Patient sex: M
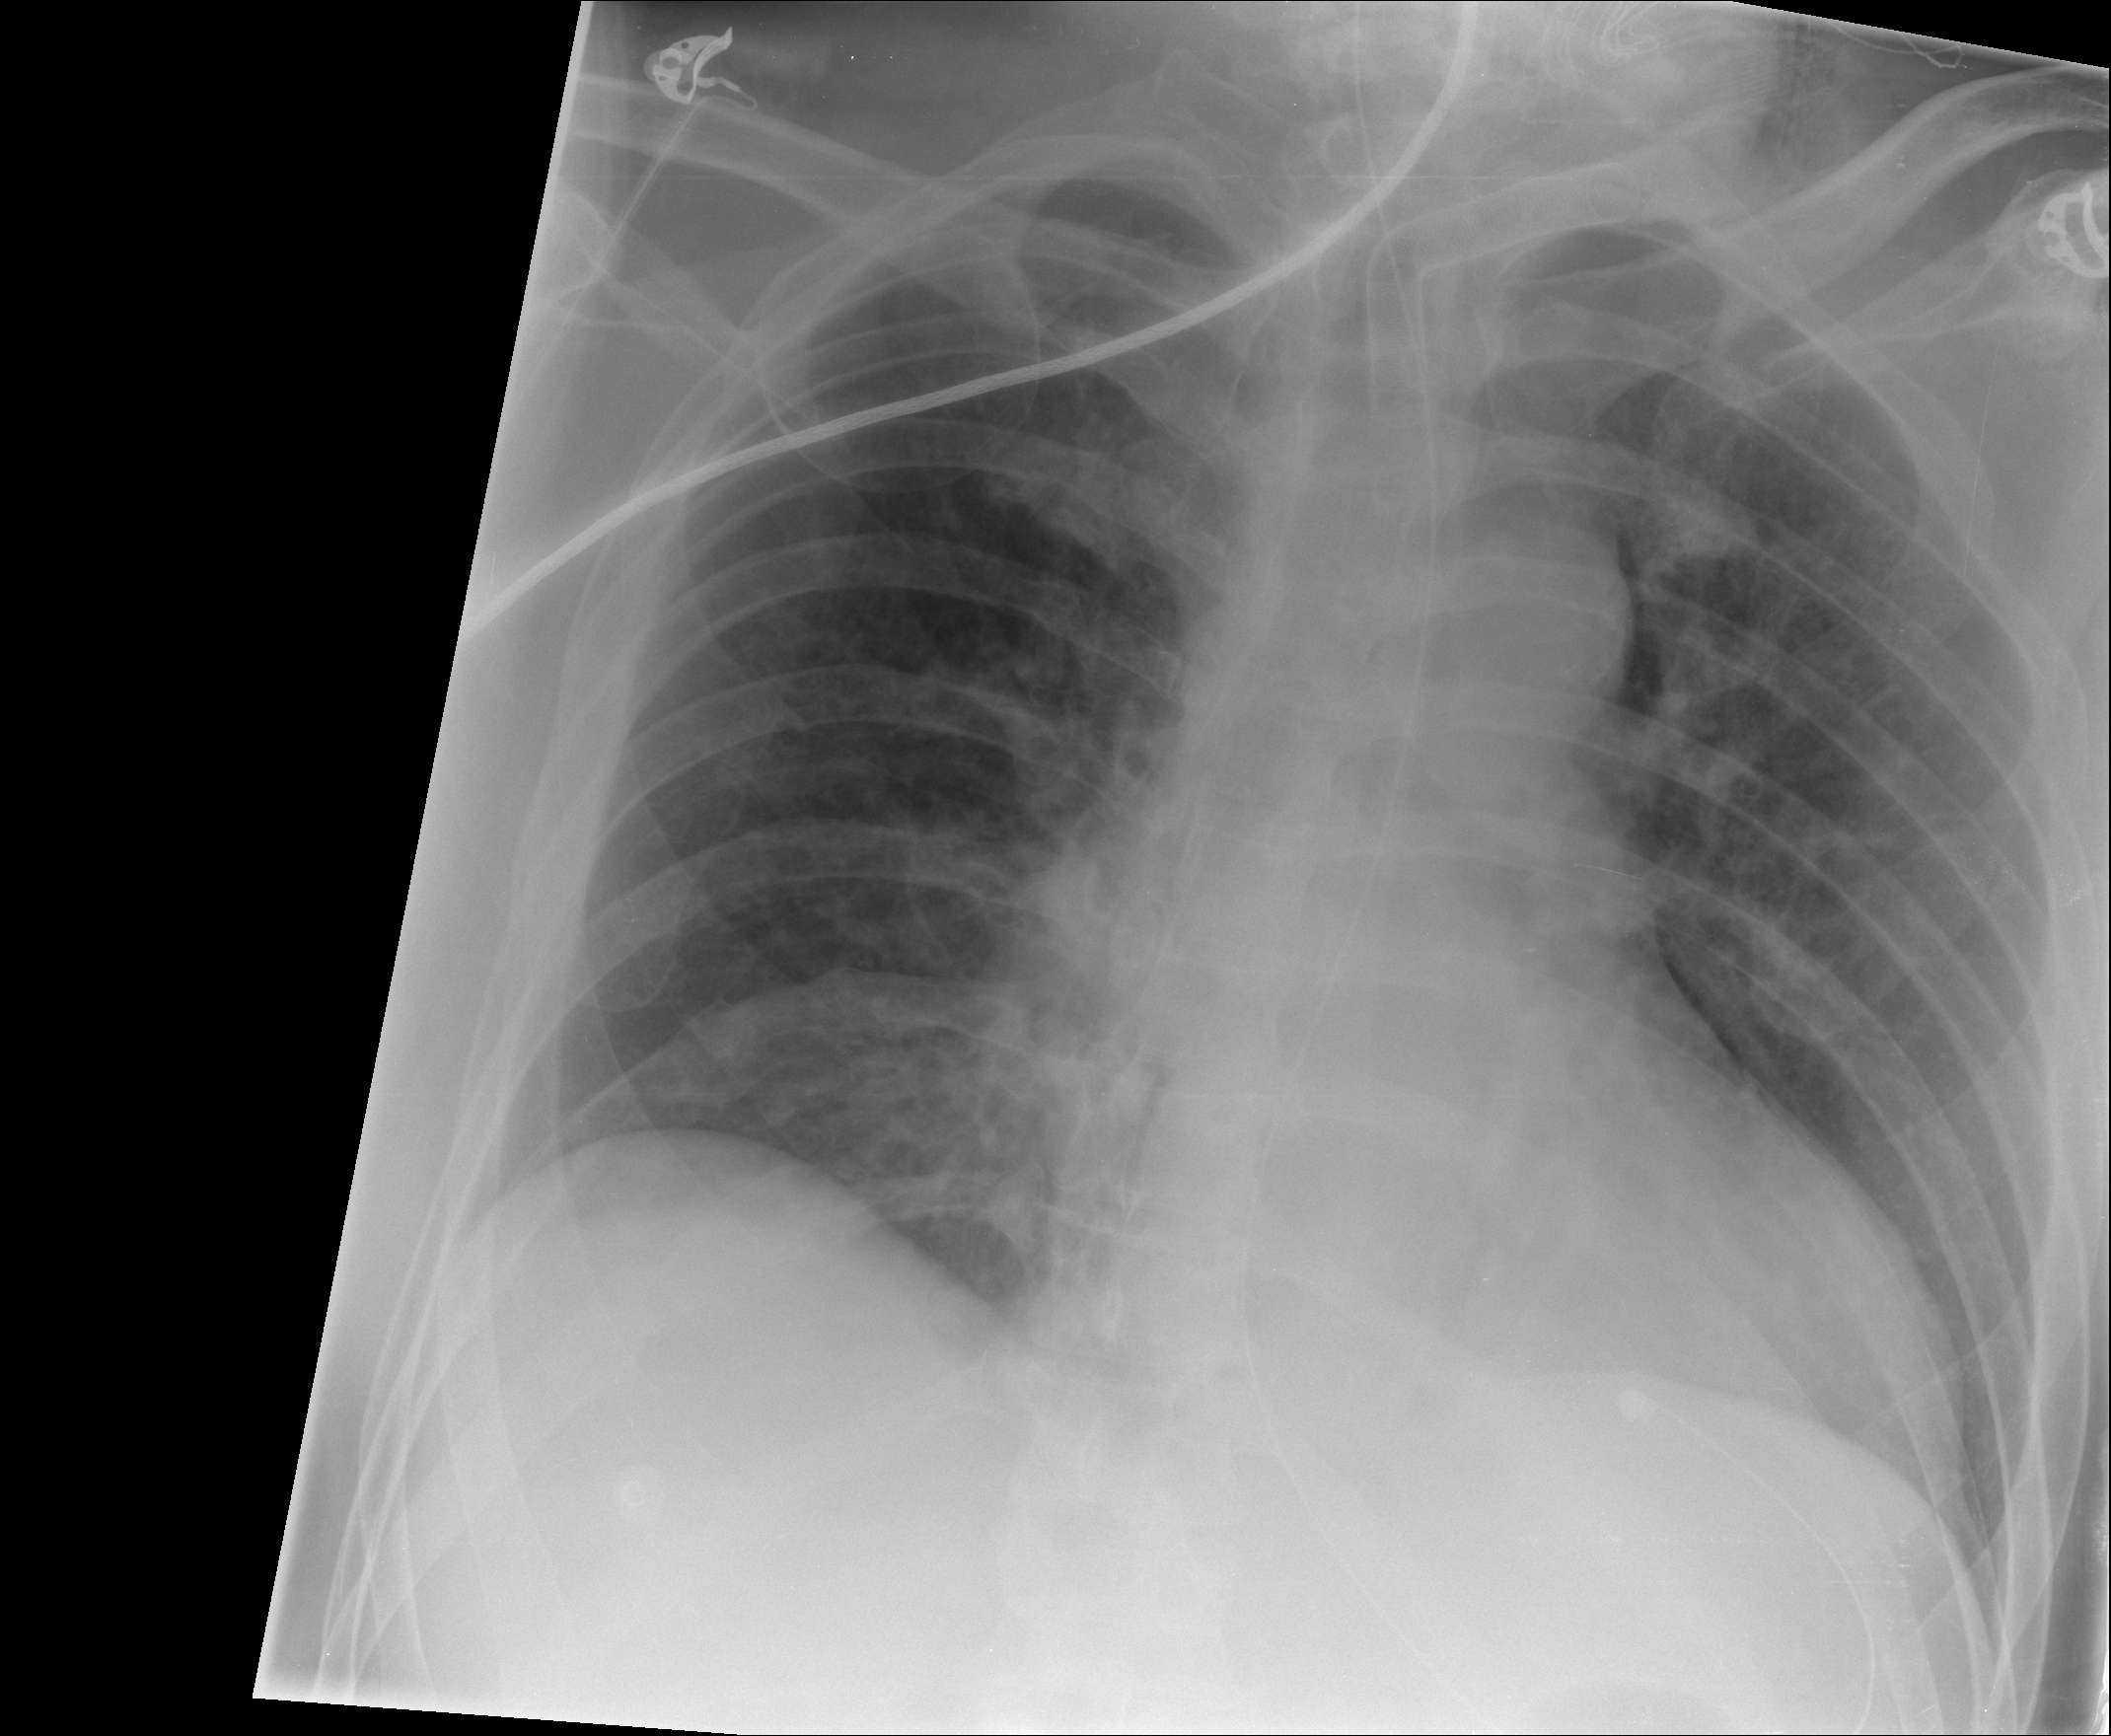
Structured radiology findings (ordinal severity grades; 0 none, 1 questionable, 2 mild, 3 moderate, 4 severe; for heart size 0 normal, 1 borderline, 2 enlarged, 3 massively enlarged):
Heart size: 0
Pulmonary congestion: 2
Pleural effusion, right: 0
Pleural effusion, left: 0
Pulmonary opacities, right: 1
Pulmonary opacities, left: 1
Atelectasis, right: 2
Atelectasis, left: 2